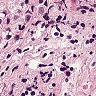
Metastatic tissue present: yes